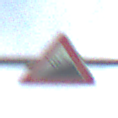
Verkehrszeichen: Steigung10
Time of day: MorningAfternoon
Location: Outdoor (Nature)
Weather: PartlyCloudy
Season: NotSpecified
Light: Natural